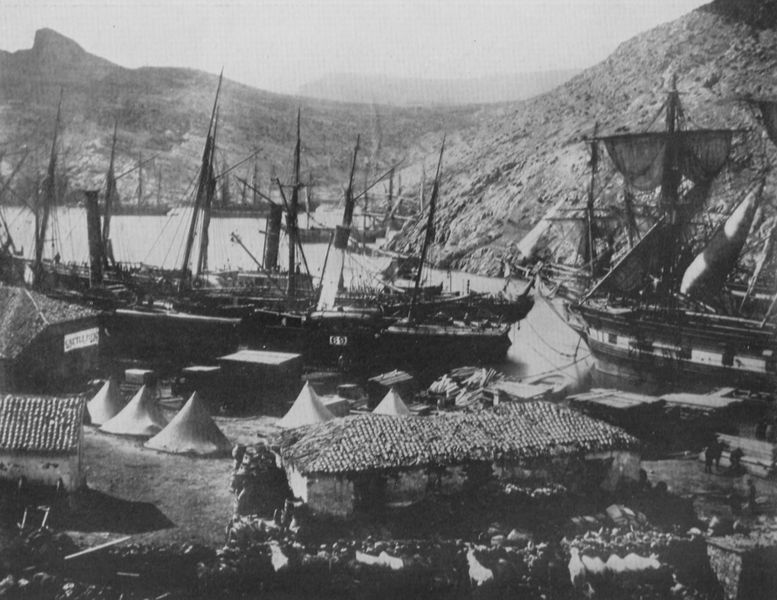
Titel: Der Kai, Balaclava
Künstler: Roger Fenton
Standort: USA
Institution: Sammlung Gernsheim
Schlagwörter: berg, dunkel, felsen, himmel, meer, schatten, wasser, weiß, wolken, fluss, landschaft, menschen, see, ufer, grau, hell, hintergrund, holz, licht, schwarz, dach, gebäude, haus, tiere, wolke, stein, steine, bach, häuser, hügel, morgen, gewässer, hütte, sonne, arbeit, boot, boote, pferd, schuppen, garten, schiff, schiffe, segel, segelboot, segelschiffe, strand, fischer, mast, netze, segelschiff, berge, fels, gebirge, hang, dorf, dächer, mauer, ziegel, dunst, nebel, tag, monochrom, geröll, herbst, hütten, weis, winter, hafen, industrie, anleger, masten, dampfer, fischerdorf, krieg, seile, tau, fotorealistisch, bucht, segelboote, takelage, taue, halle, foto, fotografie, schild, ruine, alpen, seil, mauerwerk, schwarz weiss, photo, fisch, mauern, ankern, ziegeldach, kanonen, fähre, löschen, hänge, fjord, entdecken, schafe, fotographie, anlegestelle, zelt, zelte, zerfall, baracke, lager, ziegen, fahrt, hallen, lagerhaus, dock, angelegt, seegelboot, sxchwarz, tippi, phot, baracken, tipi, rundzelte, tipis, kriegsschiffe, neue welt, tipt, masren, fotgraphie, hzelte, hütte see, fotogafoe, 69, weisse zelte